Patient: sex M, age 47
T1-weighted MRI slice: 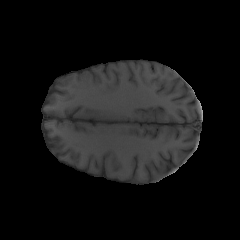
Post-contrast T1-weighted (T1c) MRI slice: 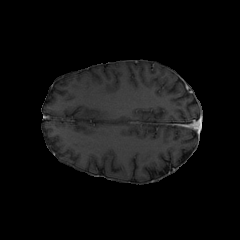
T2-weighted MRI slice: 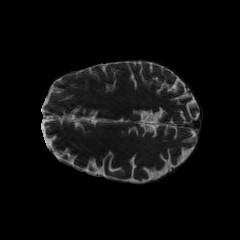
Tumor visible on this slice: no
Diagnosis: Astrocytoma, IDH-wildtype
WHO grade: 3